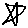
Label: star